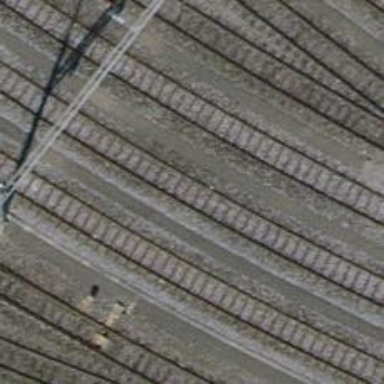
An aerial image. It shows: Railway yard with one track in service.